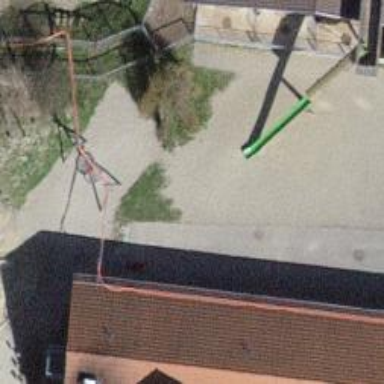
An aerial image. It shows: Playground area for leisure land.